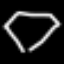
Label: diamond